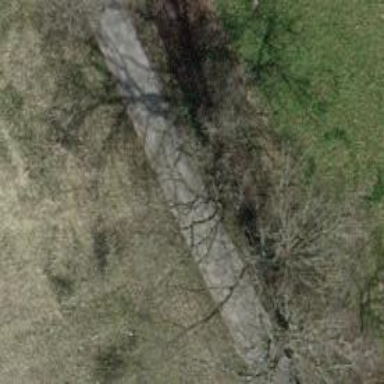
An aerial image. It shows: Deciduous broadleaved tree.